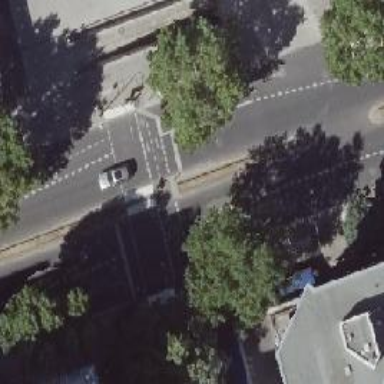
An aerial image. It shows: Asphalt footway with crossing controlled by traffic signals.